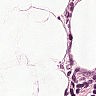
Metastatic tissue present: no